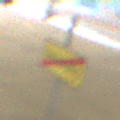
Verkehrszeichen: EndeDerUmleitungsankuendigung
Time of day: MorningAfternoon
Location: Roofed (Special)
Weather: NotSpecified
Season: NotSpecified
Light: Artificial